Question: I have a class diagram with the following two aggregations:

'contentCategories' is a dynamic array of categories, 'currentCategory' is always an element of that array, but is maintained as a distinct member variable. I need to show the constraint that it is always an element of 'contentCategories' in OCL. Have I done this correctly? If not, what would be the correct way to do it?
Thank you all for your help in advance!
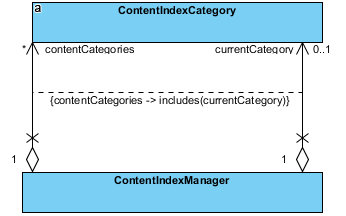
Answer: Yes, your idea is right. I would write the constraint in a comment, though, and w/o a dashed line
EDIT: sorry, in order to be "academically sound" your OCL constraint should also be correct even if there is no 'currentCategory'. That means, the constraint'd better read
'''
not currentCategory==null implies contentCategories -> includes(currentCategory)
'''